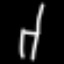
Label: chair